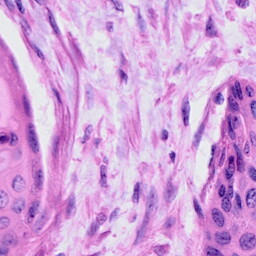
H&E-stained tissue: Cervix